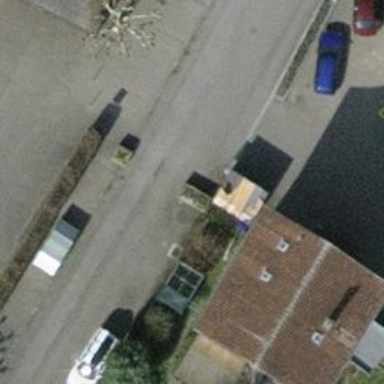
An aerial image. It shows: Bollard barrier.